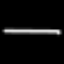
Label: line